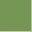
Piece: xx